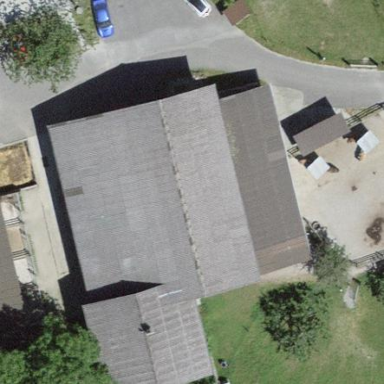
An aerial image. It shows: Farm building.